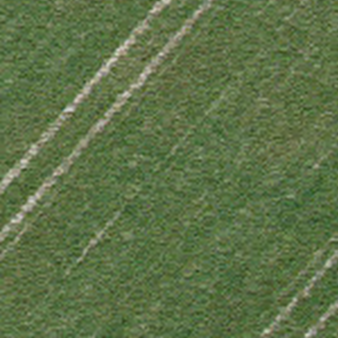
Label: other